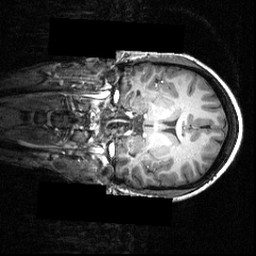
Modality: T1w
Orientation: coronal
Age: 20
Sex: female
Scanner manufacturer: siemens
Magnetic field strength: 3.951 T
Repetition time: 1.5 s
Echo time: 0.00335 s